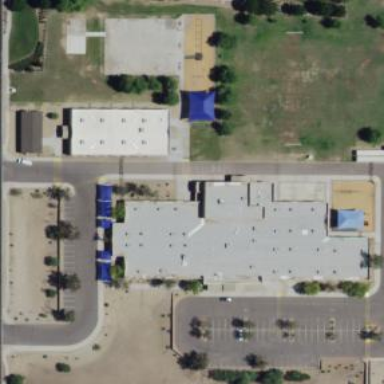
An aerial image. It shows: School.